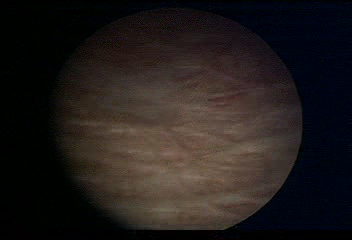
Modality: WLC
Class: Normal mucosa
Bladder cancer association: No